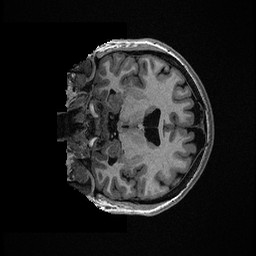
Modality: T1w
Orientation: coronal
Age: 29
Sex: female
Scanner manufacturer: ge
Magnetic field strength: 3 T
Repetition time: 0.006952 s
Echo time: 0.00292 s